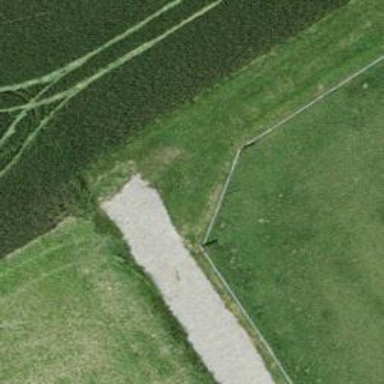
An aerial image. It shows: Grass track with grade5 tracktype.